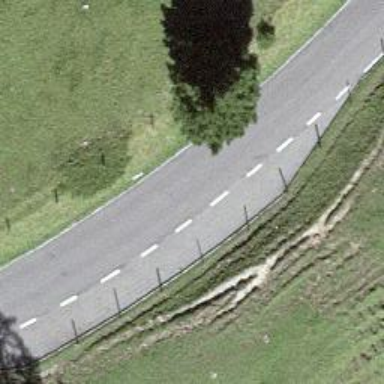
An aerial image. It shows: Passing place on the road.